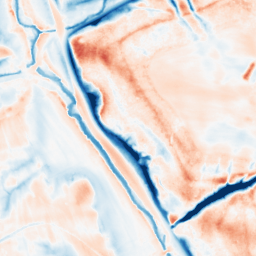
Category: multiscale
Decomposition family: dog_multiscale
Decomposition parameters: sigma_ratio: 1.6
n_scales: 6
base_sigma: 0.5
Upsampling method: bspline
Upsampling parameters: scale: 2
Upsampling scale: 2